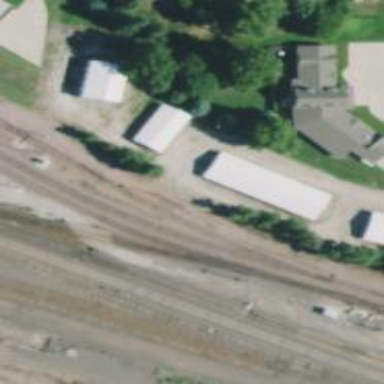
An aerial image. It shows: Railway siding for service.